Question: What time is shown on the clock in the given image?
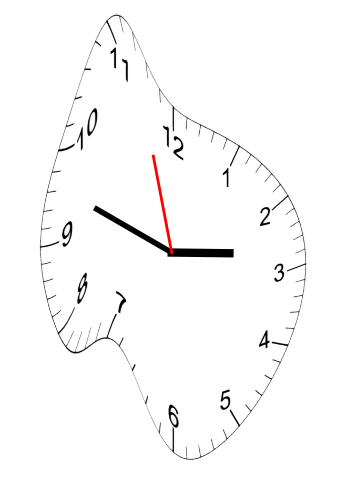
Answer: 02:47:57